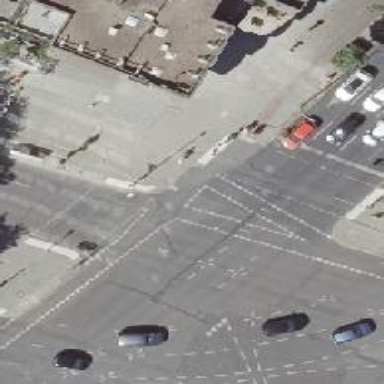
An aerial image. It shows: Road crossing with traffic signals.